Question: I have a search bar where you can search for cities/countries/places. I tested it out and searched for Tokyo. My results are presented in a search display controller's table view. Here is an example of what I get when I search up 'Tokyo', presented in a table view cell:

And I have a string that combines the cell's title and subtitle. I then reverse geocode that string, however I get an error because it cannot recognize that 'Tokyo' because the letter ''' is a unicode character.
So is there a way to convert this string/'o' to make it a regular 'o' or have no unicode characters? Or is there a way to let 'CLGeocoder' be able to geocode these types of characters
thanks!
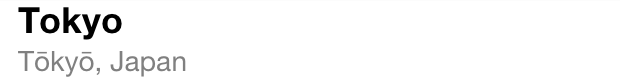
Answer: IMHO, you need to remove all diacritics in the string.
See Documentations for 'CFMutableString' Reference :
'''
Boolean CFStringTransform (
CFMutableStringRef string,
CFRange *range,
CFStringRef transform,
Boolean reverse
);
'''
set the 'transform' parameter to 'kCFStringTransformStripDiacritics':
'''
NSMutableString *StripDiacritics(NSString *string)
{
CFMutableStringRef stringRef = (__bridge_retained CFMutableStringRef)[string mutableCopy];
CFRange range = CFRangeMake(0, CFStringGetLength(stringRef));
CFStringTransform(stringRef, &range, kCFStringTransformStripDiacritics, false);
NSMutableString *result = (__bridge_transfer NSMutableString*)stringRef;
return result;
}
'''